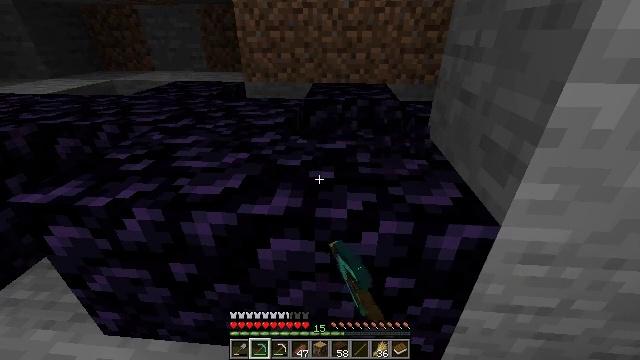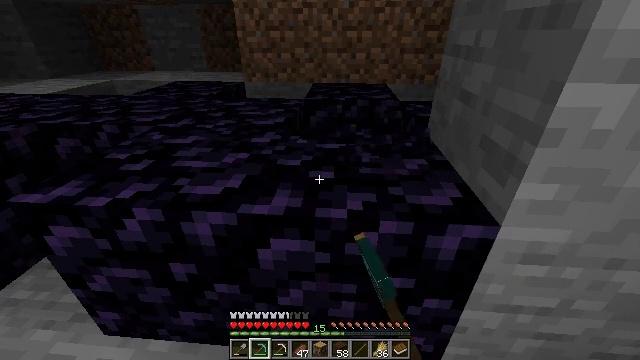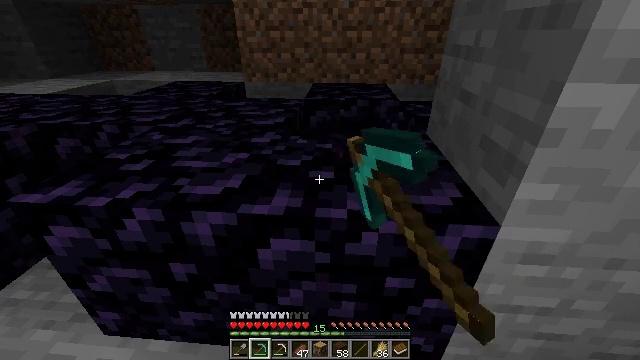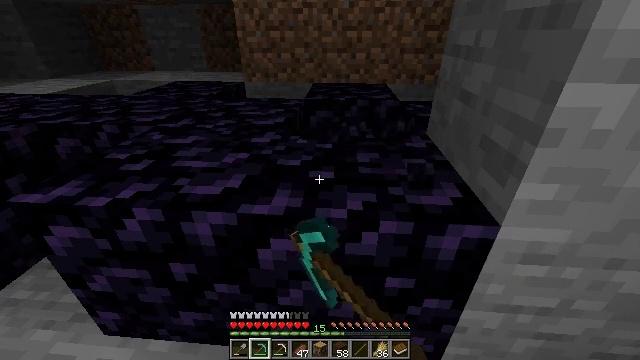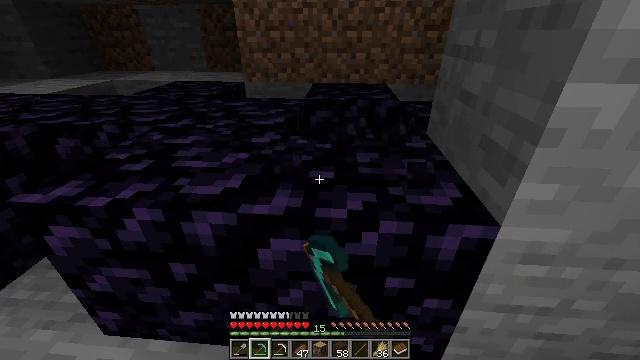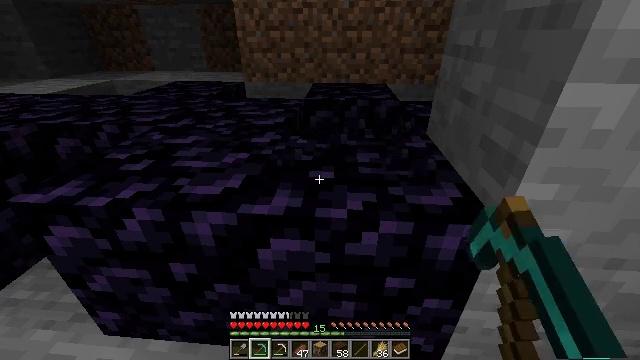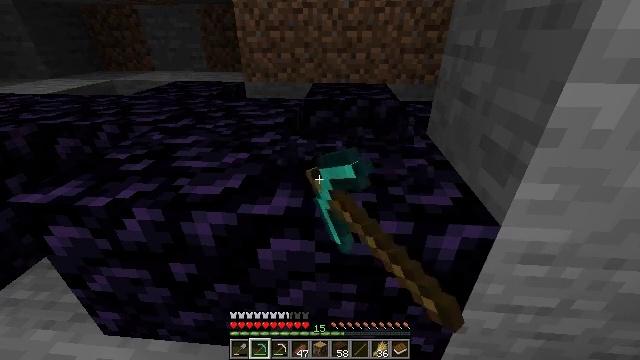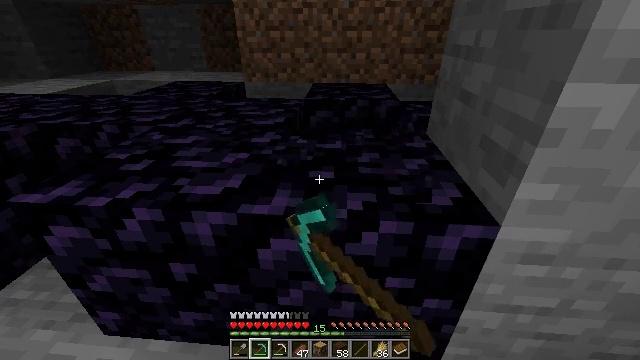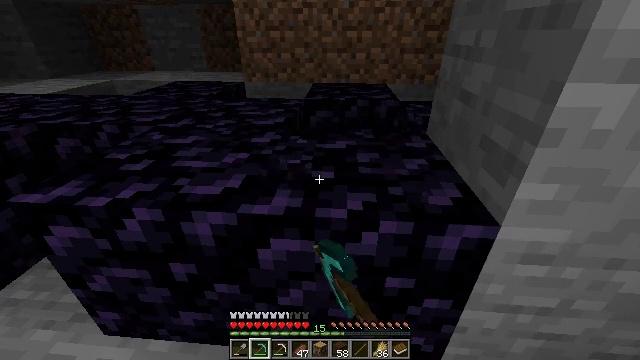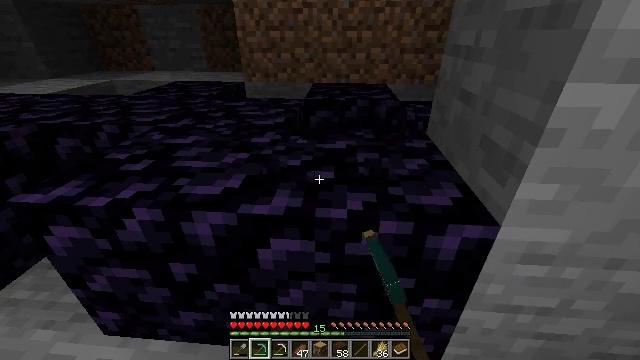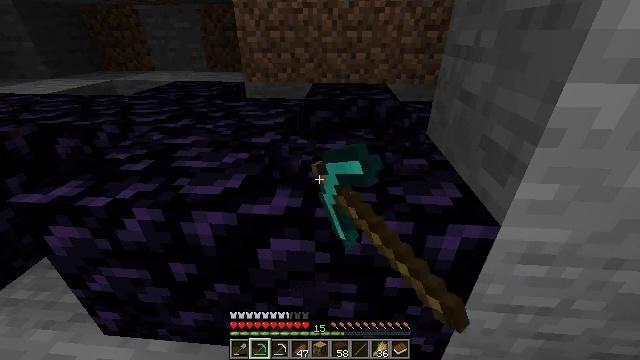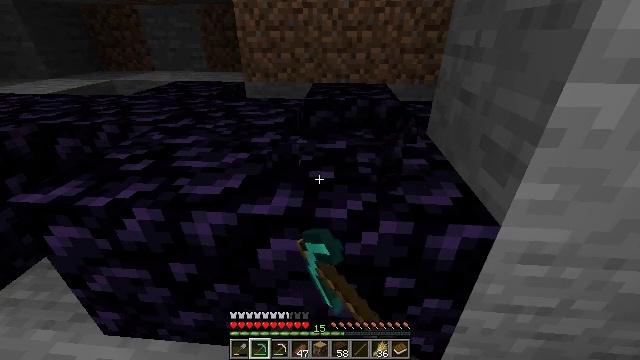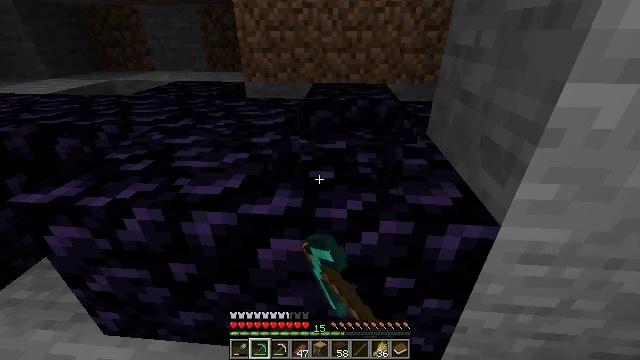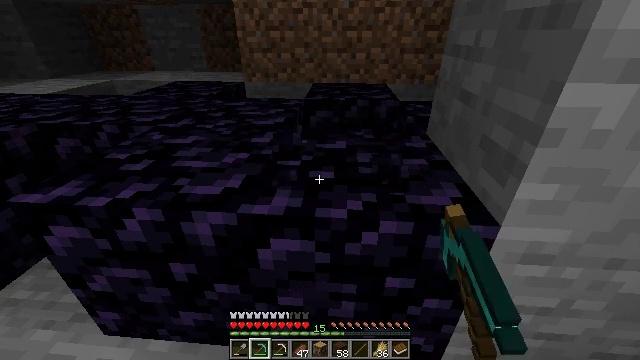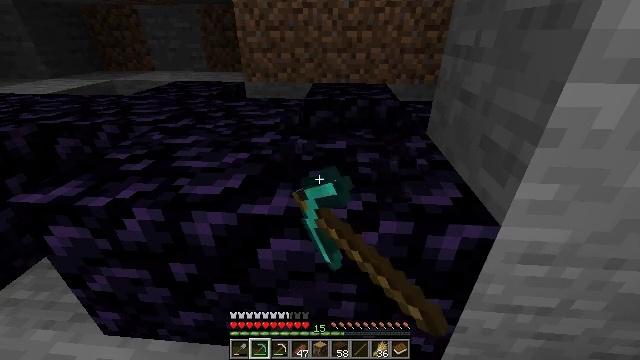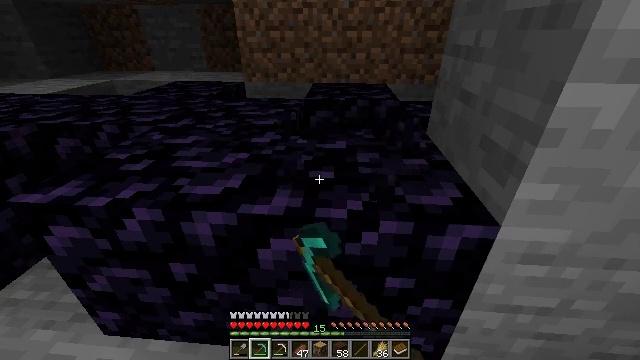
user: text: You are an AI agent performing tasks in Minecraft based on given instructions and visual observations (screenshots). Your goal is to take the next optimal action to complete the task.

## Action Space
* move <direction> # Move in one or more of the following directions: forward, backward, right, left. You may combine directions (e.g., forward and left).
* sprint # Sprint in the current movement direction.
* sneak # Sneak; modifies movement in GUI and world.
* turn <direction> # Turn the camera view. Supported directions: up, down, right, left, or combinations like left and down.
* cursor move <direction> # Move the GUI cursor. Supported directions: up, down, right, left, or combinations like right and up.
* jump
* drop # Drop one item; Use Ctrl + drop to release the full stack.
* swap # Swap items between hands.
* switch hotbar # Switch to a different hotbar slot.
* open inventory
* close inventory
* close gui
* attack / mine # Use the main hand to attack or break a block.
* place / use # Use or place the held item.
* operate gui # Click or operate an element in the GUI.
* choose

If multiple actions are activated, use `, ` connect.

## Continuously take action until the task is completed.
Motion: motion action
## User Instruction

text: Collect obsidian for crafting.
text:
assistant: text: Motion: attack / mine
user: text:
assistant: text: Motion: attack / mine
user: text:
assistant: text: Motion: attack / mine
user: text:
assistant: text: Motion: attack / mine
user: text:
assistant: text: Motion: attack / mine
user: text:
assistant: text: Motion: attack / mine
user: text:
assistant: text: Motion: attack / mine
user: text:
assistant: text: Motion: attack / mine
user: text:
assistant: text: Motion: attack / mine
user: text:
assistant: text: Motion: attack / mine
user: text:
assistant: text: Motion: attack / mine
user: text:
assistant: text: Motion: attack / mine
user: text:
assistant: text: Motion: attack / mine
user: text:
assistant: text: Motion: attack / mine
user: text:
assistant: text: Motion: attack / mine
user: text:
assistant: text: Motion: attack / mine
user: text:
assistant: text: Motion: attack / mine
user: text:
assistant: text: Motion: attack / mine
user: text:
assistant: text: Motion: attack / mine
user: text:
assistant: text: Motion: attack / mine
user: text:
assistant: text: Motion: attack / mine
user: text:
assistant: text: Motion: attack / mine
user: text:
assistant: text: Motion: attack / mine
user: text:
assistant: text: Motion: attack / mine
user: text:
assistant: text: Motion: attack / mine
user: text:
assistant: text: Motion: attack / mine
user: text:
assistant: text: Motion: attack / mine
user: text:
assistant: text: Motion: attack / mine
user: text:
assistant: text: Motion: attack / mine
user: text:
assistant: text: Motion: attack / mine